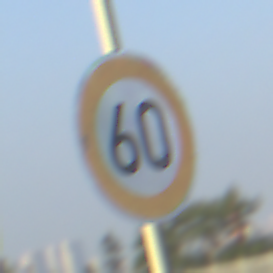
Verkehrszeichen: Geschwindigkeit60
Umgebung: Outdoor, Urban
Tageszeit: SunriseSunset
Wetter: Clear
Licht: Natural
Jahreszeit: NotSpecified
Kontrast: MediumContrast